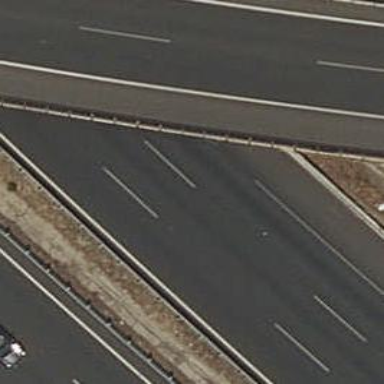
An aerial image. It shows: Asphalt motorway.